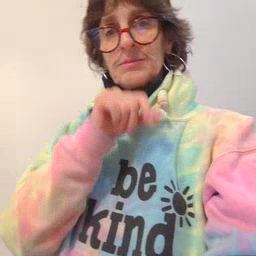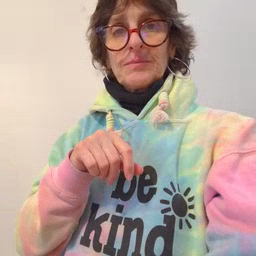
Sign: bird